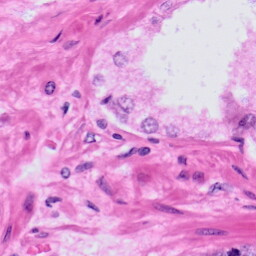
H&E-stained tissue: Prostate